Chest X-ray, AP view. Patient: 21 years old, sex F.
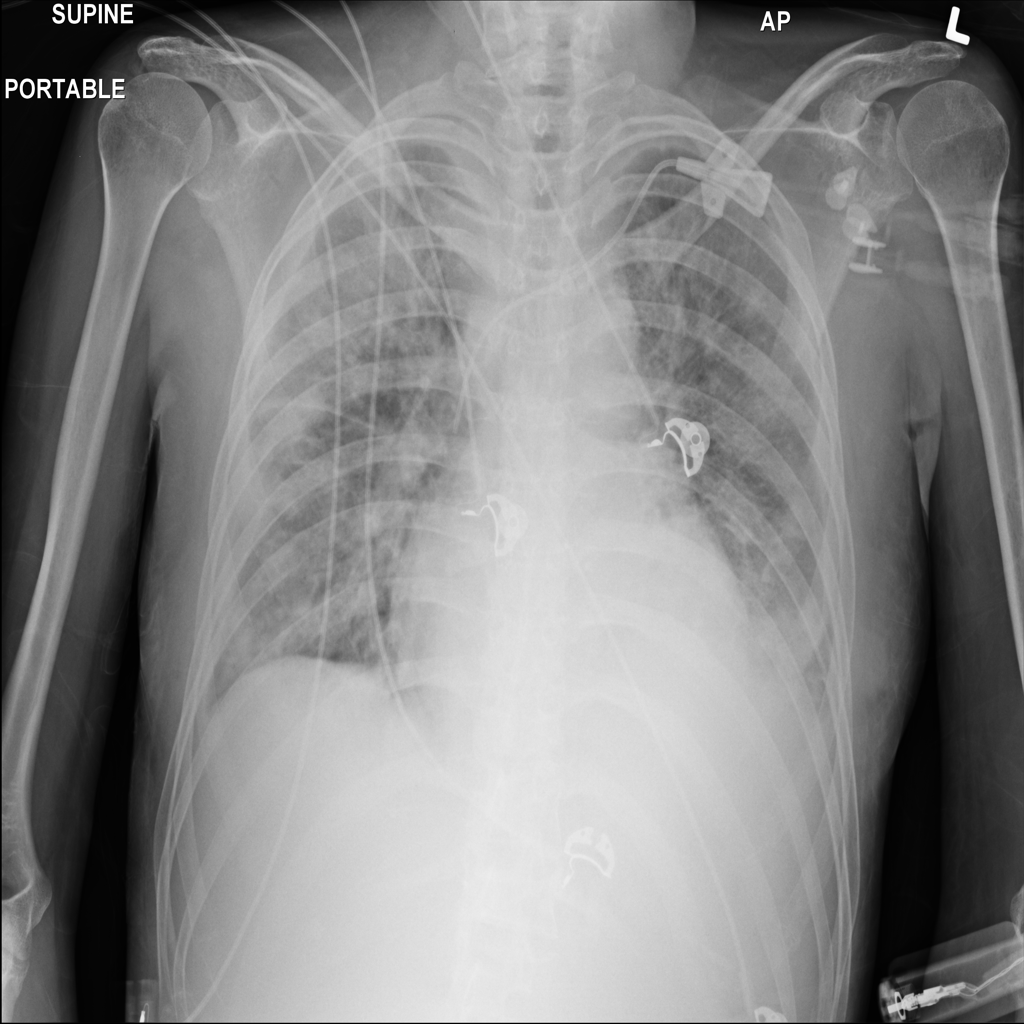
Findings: Consolidation